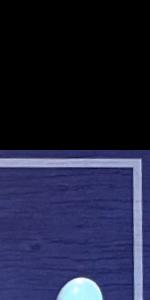
Label: Empty